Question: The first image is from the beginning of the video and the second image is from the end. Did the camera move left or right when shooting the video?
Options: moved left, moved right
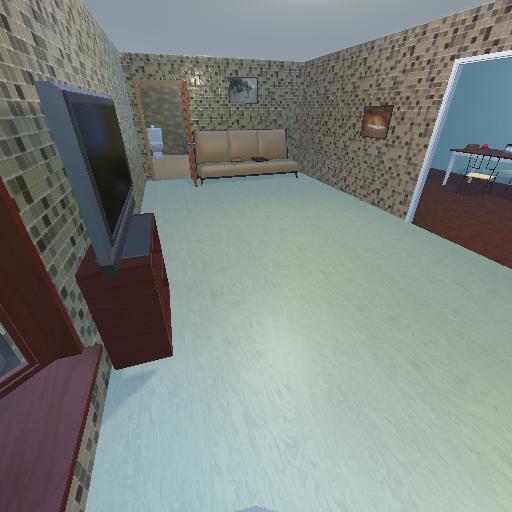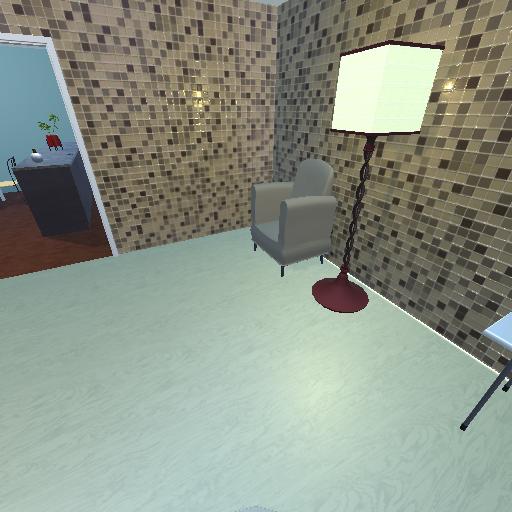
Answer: moved left